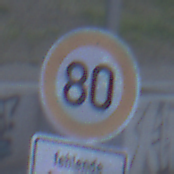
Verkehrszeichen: Geschwindigkeit80
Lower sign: HinweiseAufGefahrenDurchVerbaleAngabe7
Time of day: SunriseSunset
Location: Outdoor (Urban)
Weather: Clear
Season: NotSpecified
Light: Natural